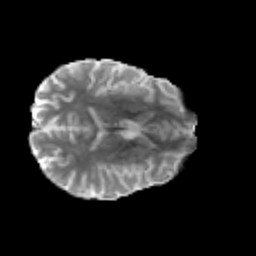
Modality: MD
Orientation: axial
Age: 39
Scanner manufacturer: philips
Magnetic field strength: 3 T
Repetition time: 8.599 s
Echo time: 0.1273 s